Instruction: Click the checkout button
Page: cart
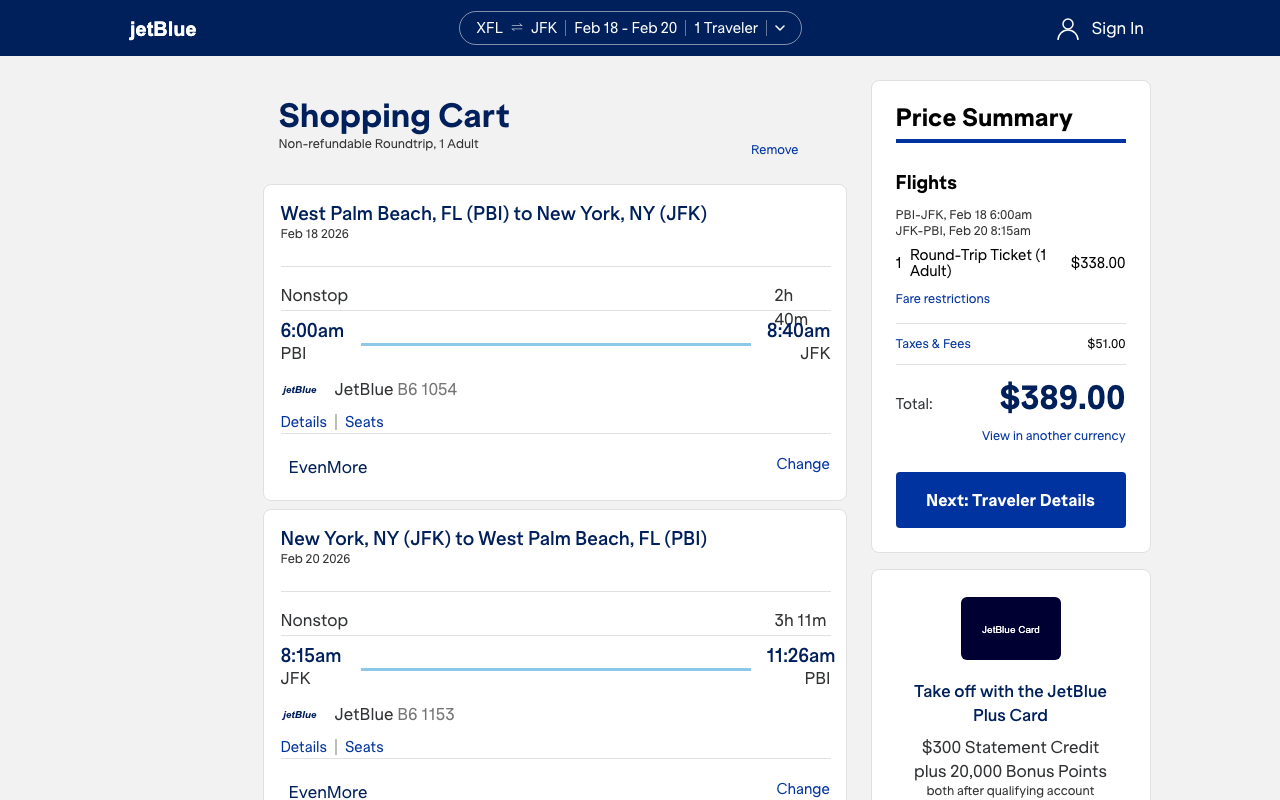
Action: click